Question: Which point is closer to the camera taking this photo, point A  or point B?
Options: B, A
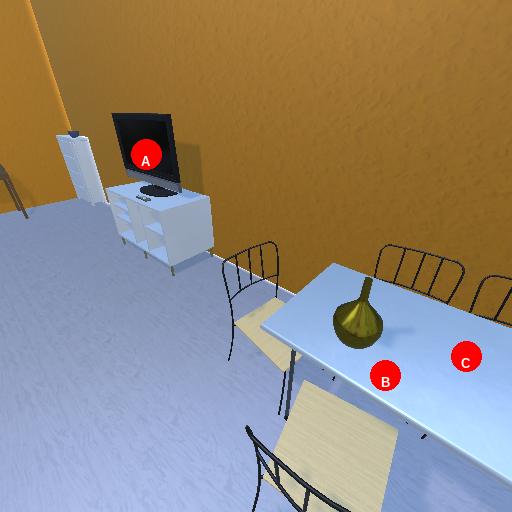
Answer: B